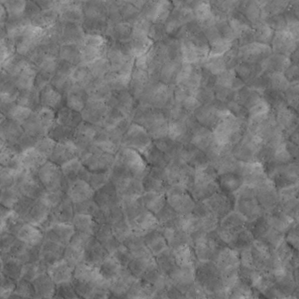
Label: non_frost